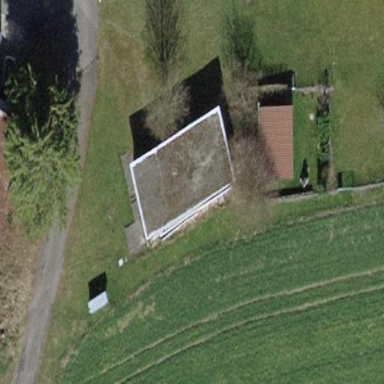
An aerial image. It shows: Building with flat roof.